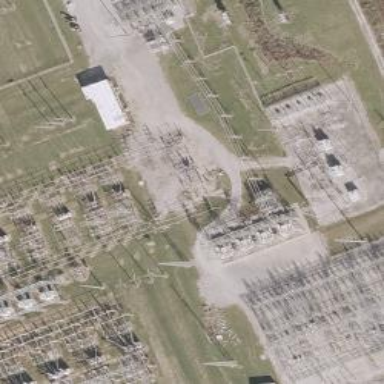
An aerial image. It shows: Switch for power supply.